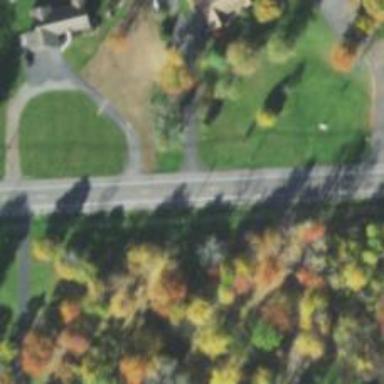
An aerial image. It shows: Driveway.